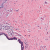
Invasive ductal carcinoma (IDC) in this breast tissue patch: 1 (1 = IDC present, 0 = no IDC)